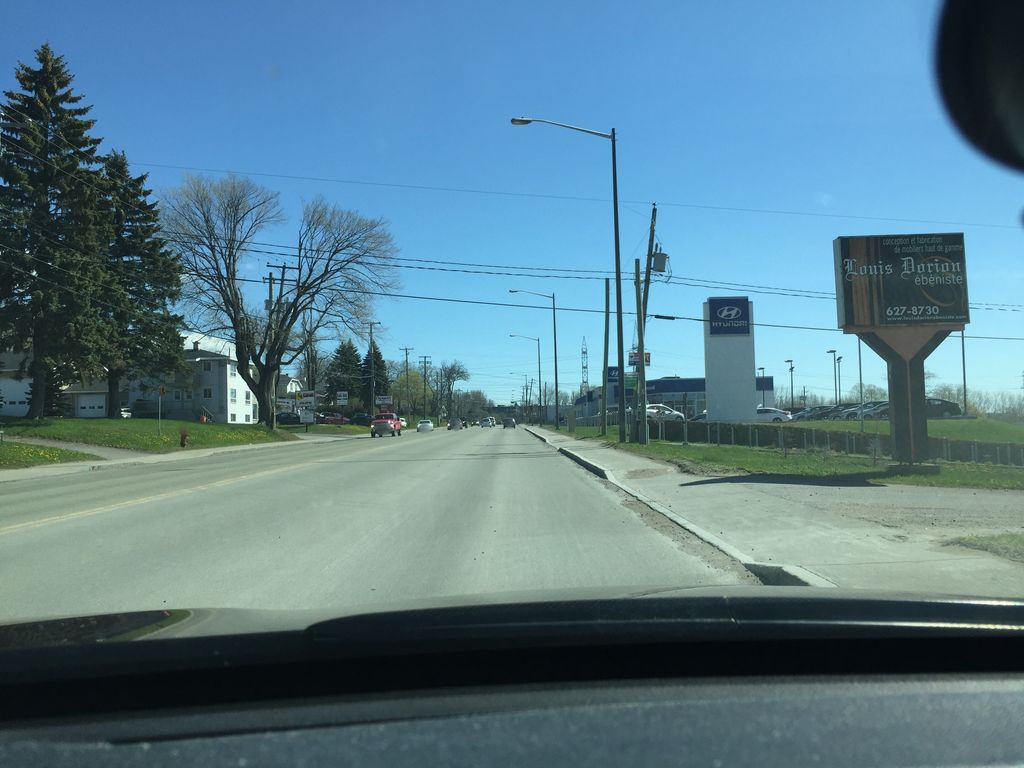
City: quebec_city